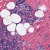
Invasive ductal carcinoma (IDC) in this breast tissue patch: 1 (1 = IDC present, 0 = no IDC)